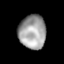
Tissue: lung
Cell type: Epithelial cells
Senescence score: 0.1911
Nuclear area (px): 906
Mean DAPI intensity: 159.607